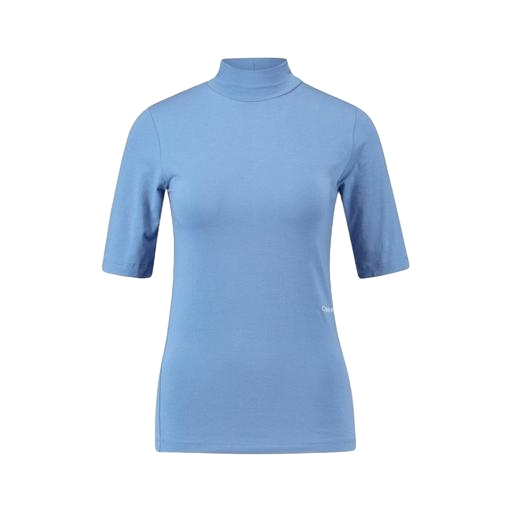
short-sleeve turtleneck top, high-neck top, high-neck ribbed-jersey t-shirt, white background